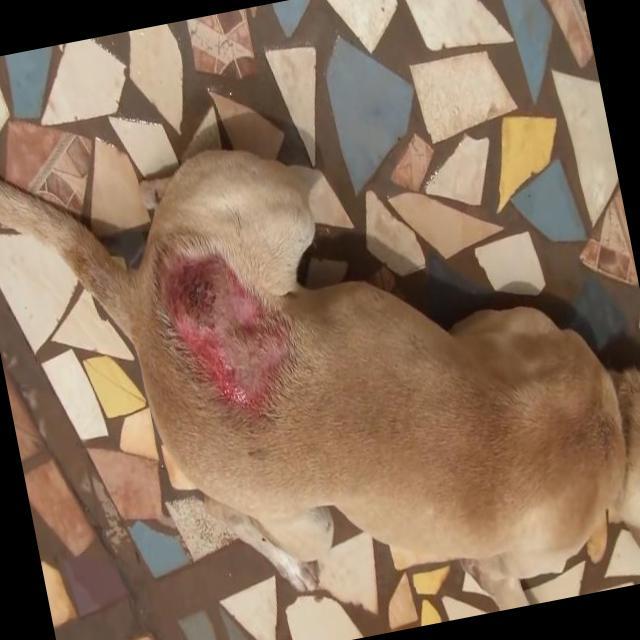
Canine dermatitis — inflammation of the skin presenting with erythema, pruritus, papules, and excoriation. May be allergic, contact, or atopic in origin.